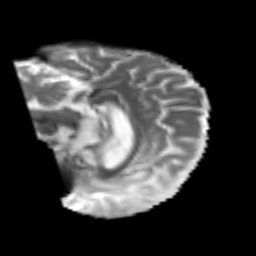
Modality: T2w
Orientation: sagittal
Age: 50
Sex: female
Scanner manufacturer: siemens
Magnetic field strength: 3 T
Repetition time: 4.999 s
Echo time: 0.07946 s